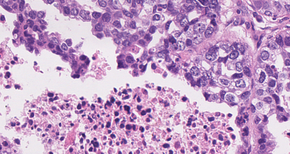
Tumor epithelial tissue: yes
Tumor-associated stroma tissue: yes
Normal tissue: no